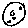
Label: moon